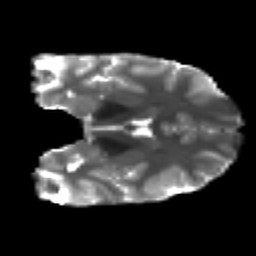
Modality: T2w
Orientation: coronal
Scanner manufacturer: ge
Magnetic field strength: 3 T
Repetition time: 7.98 s
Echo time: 0.0701 s